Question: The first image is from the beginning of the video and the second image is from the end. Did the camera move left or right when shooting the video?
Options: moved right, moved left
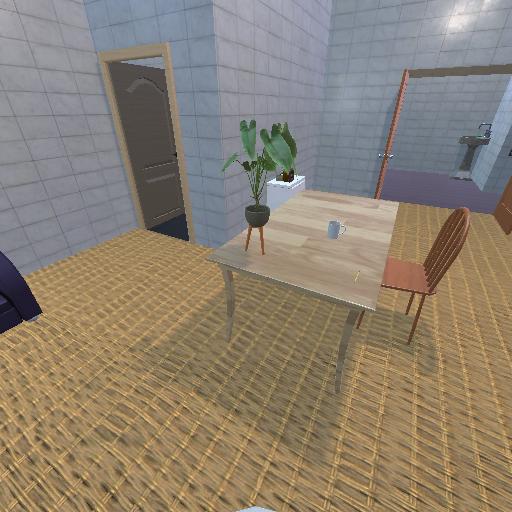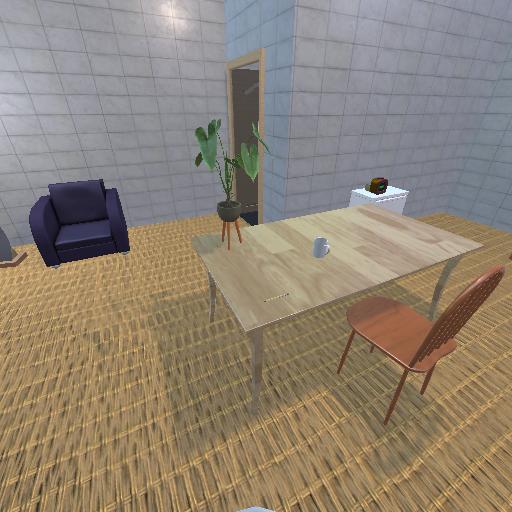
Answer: moved right